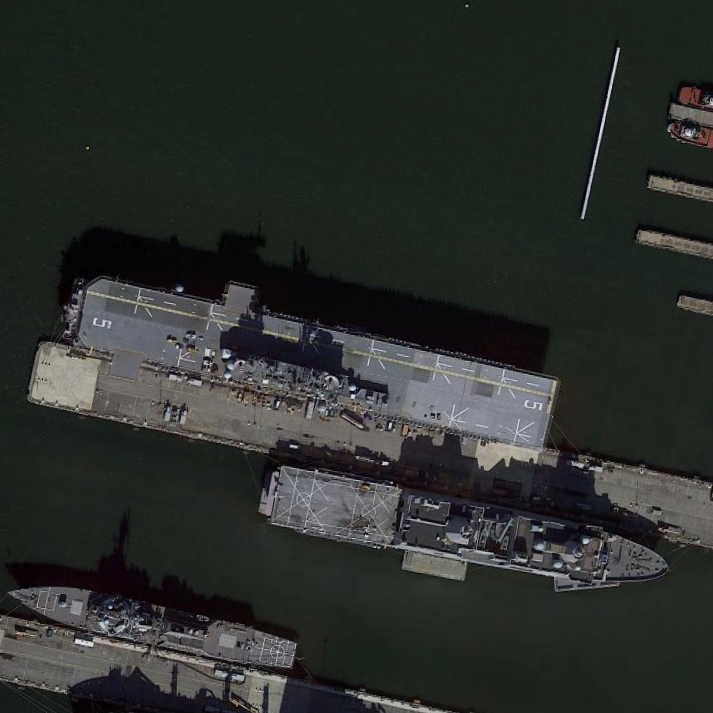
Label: assault